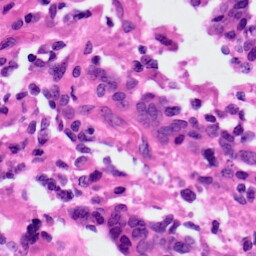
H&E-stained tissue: Ovarian